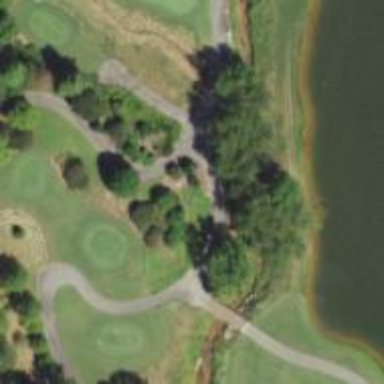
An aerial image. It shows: Service road used as golf cart path.